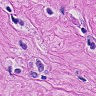
Metastatic tissue present: yes